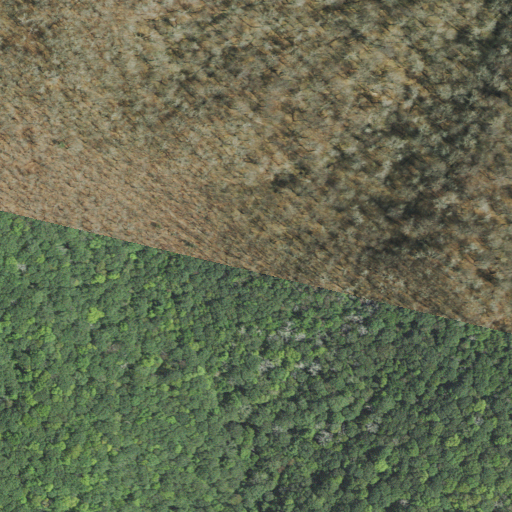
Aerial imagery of gap in Tennessee named Rich Gap containing deciduous forest, mixed forest, and shrub